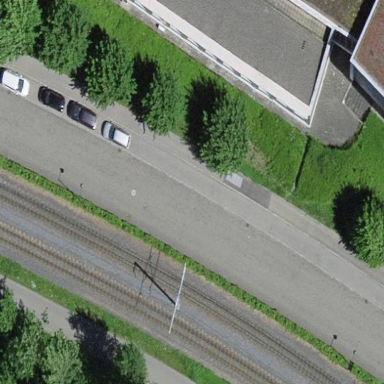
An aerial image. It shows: Street-side parallel parking area.